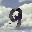
Label: 9